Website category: sports
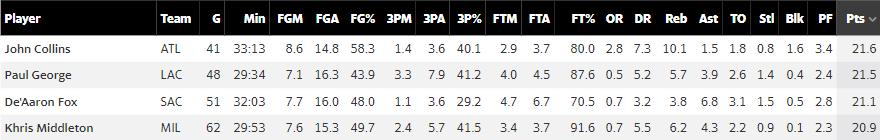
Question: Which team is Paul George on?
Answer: LAC

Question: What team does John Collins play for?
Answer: ATL

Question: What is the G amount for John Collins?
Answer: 41

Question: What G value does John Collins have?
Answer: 41

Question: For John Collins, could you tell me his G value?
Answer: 41

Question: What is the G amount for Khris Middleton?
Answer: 62

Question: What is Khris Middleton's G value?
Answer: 62

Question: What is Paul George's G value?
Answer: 48

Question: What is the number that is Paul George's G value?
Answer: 48

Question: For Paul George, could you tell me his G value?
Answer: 48

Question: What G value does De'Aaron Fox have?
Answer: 51

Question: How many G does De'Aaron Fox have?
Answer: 51

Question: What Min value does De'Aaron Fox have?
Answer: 32:03

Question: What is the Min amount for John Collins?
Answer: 33:13

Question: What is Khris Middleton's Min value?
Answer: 29:53

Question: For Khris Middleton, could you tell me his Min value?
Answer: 29:53

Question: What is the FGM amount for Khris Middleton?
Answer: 7.6

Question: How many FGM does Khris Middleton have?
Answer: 7.6

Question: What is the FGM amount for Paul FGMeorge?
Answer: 7.1

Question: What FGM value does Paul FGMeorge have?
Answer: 7.1

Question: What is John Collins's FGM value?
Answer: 8.6

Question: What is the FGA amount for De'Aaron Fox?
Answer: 16.0

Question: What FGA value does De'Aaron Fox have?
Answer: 16.0

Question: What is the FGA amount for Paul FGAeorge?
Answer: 16.3

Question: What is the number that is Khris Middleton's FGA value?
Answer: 15.3

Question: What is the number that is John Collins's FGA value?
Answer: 14.8

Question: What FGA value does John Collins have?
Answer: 14.8

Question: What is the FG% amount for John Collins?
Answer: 58.3

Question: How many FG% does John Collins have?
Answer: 58.3

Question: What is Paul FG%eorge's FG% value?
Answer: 43.9

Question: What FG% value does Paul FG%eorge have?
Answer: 43.9

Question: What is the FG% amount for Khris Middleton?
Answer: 49.7

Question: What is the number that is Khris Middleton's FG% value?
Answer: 49.7

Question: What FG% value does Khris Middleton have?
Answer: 49.7

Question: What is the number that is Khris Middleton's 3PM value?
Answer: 2.4

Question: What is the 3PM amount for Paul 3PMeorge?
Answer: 3.3

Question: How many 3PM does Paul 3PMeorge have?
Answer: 3.3

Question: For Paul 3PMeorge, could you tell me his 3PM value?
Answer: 3.3

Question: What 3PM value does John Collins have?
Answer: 1.4

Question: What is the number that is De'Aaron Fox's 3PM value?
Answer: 1.1

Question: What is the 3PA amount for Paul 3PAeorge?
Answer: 7.9

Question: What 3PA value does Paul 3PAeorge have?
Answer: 7.9

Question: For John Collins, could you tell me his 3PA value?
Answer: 3.6

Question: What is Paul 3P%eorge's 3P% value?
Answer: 41.2

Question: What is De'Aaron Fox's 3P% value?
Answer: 29.2

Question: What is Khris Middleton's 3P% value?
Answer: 41.5

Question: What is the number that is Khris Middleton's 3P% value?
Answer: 41.5

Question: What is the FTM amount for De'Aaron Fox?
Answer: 4.7

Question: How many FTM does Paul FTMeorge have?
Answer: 4.0

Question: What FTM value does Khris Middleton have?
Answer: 3.4

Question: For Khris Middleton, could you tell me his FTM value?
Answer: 3.4

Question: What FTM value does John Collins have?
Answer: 2.9

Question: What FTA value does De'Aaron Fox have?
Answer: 6.7

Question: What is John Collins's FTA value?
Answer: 3.7

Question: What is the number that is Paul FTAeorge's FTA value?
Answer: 4.5

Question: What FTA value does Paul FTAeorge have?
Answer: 4.5

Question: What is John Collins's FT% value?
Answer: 80.0

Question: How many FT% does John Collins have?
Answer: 80.0

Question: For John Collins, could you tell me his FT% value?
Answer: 80.0

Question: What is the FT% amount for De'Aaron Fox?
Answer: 70.5

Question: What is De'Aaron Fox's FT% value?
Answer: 70.5

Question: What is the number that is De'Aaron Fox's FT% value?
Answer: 70.5

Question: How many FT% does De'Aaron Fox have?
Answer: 70.5

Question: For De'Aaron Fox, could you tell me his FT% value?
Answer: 70.5